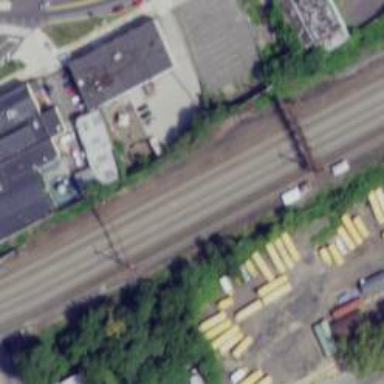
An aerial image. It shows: Rail line with electrified contact lines on embankment.